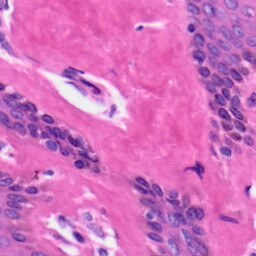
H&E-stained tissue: Skin